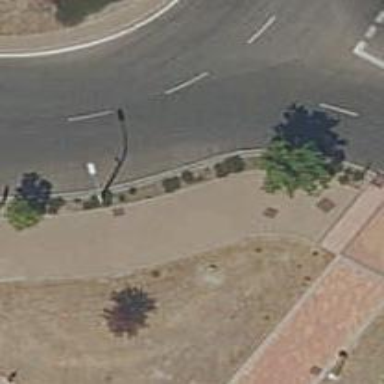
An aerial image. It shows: Sidewalk along the footway.